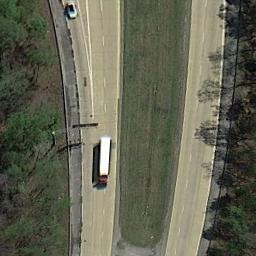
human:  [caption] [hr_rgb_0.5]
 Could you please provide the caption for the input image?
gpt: There are large green lawns and green trees around the freeway, And there are two cars on the freeway .

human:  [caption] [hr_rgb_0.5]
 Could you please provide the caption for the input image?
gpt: The two highways have different Numbers of cars .

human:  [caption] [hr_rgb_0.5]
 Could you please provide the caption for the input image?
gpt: A straight freeway goes through the green belt and some trees are on both sides of the freeway .

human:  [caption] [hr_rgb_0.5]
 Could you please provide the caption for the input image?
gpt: The freeway goes through the grass with some trees .

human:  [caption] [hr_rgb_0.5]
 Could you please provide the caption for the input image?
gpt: There are green lawns and some withered trees beside the freeway .